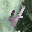
Label: 4